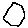
Label: hexagon